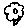
Label: flower